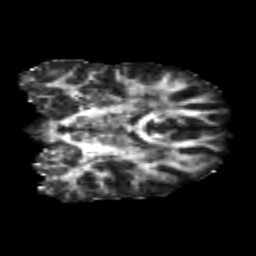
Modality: FA
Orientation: coronal
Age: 21
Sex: male
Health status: healthy
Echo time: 0.074 s